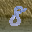
Label: 8